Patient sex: M
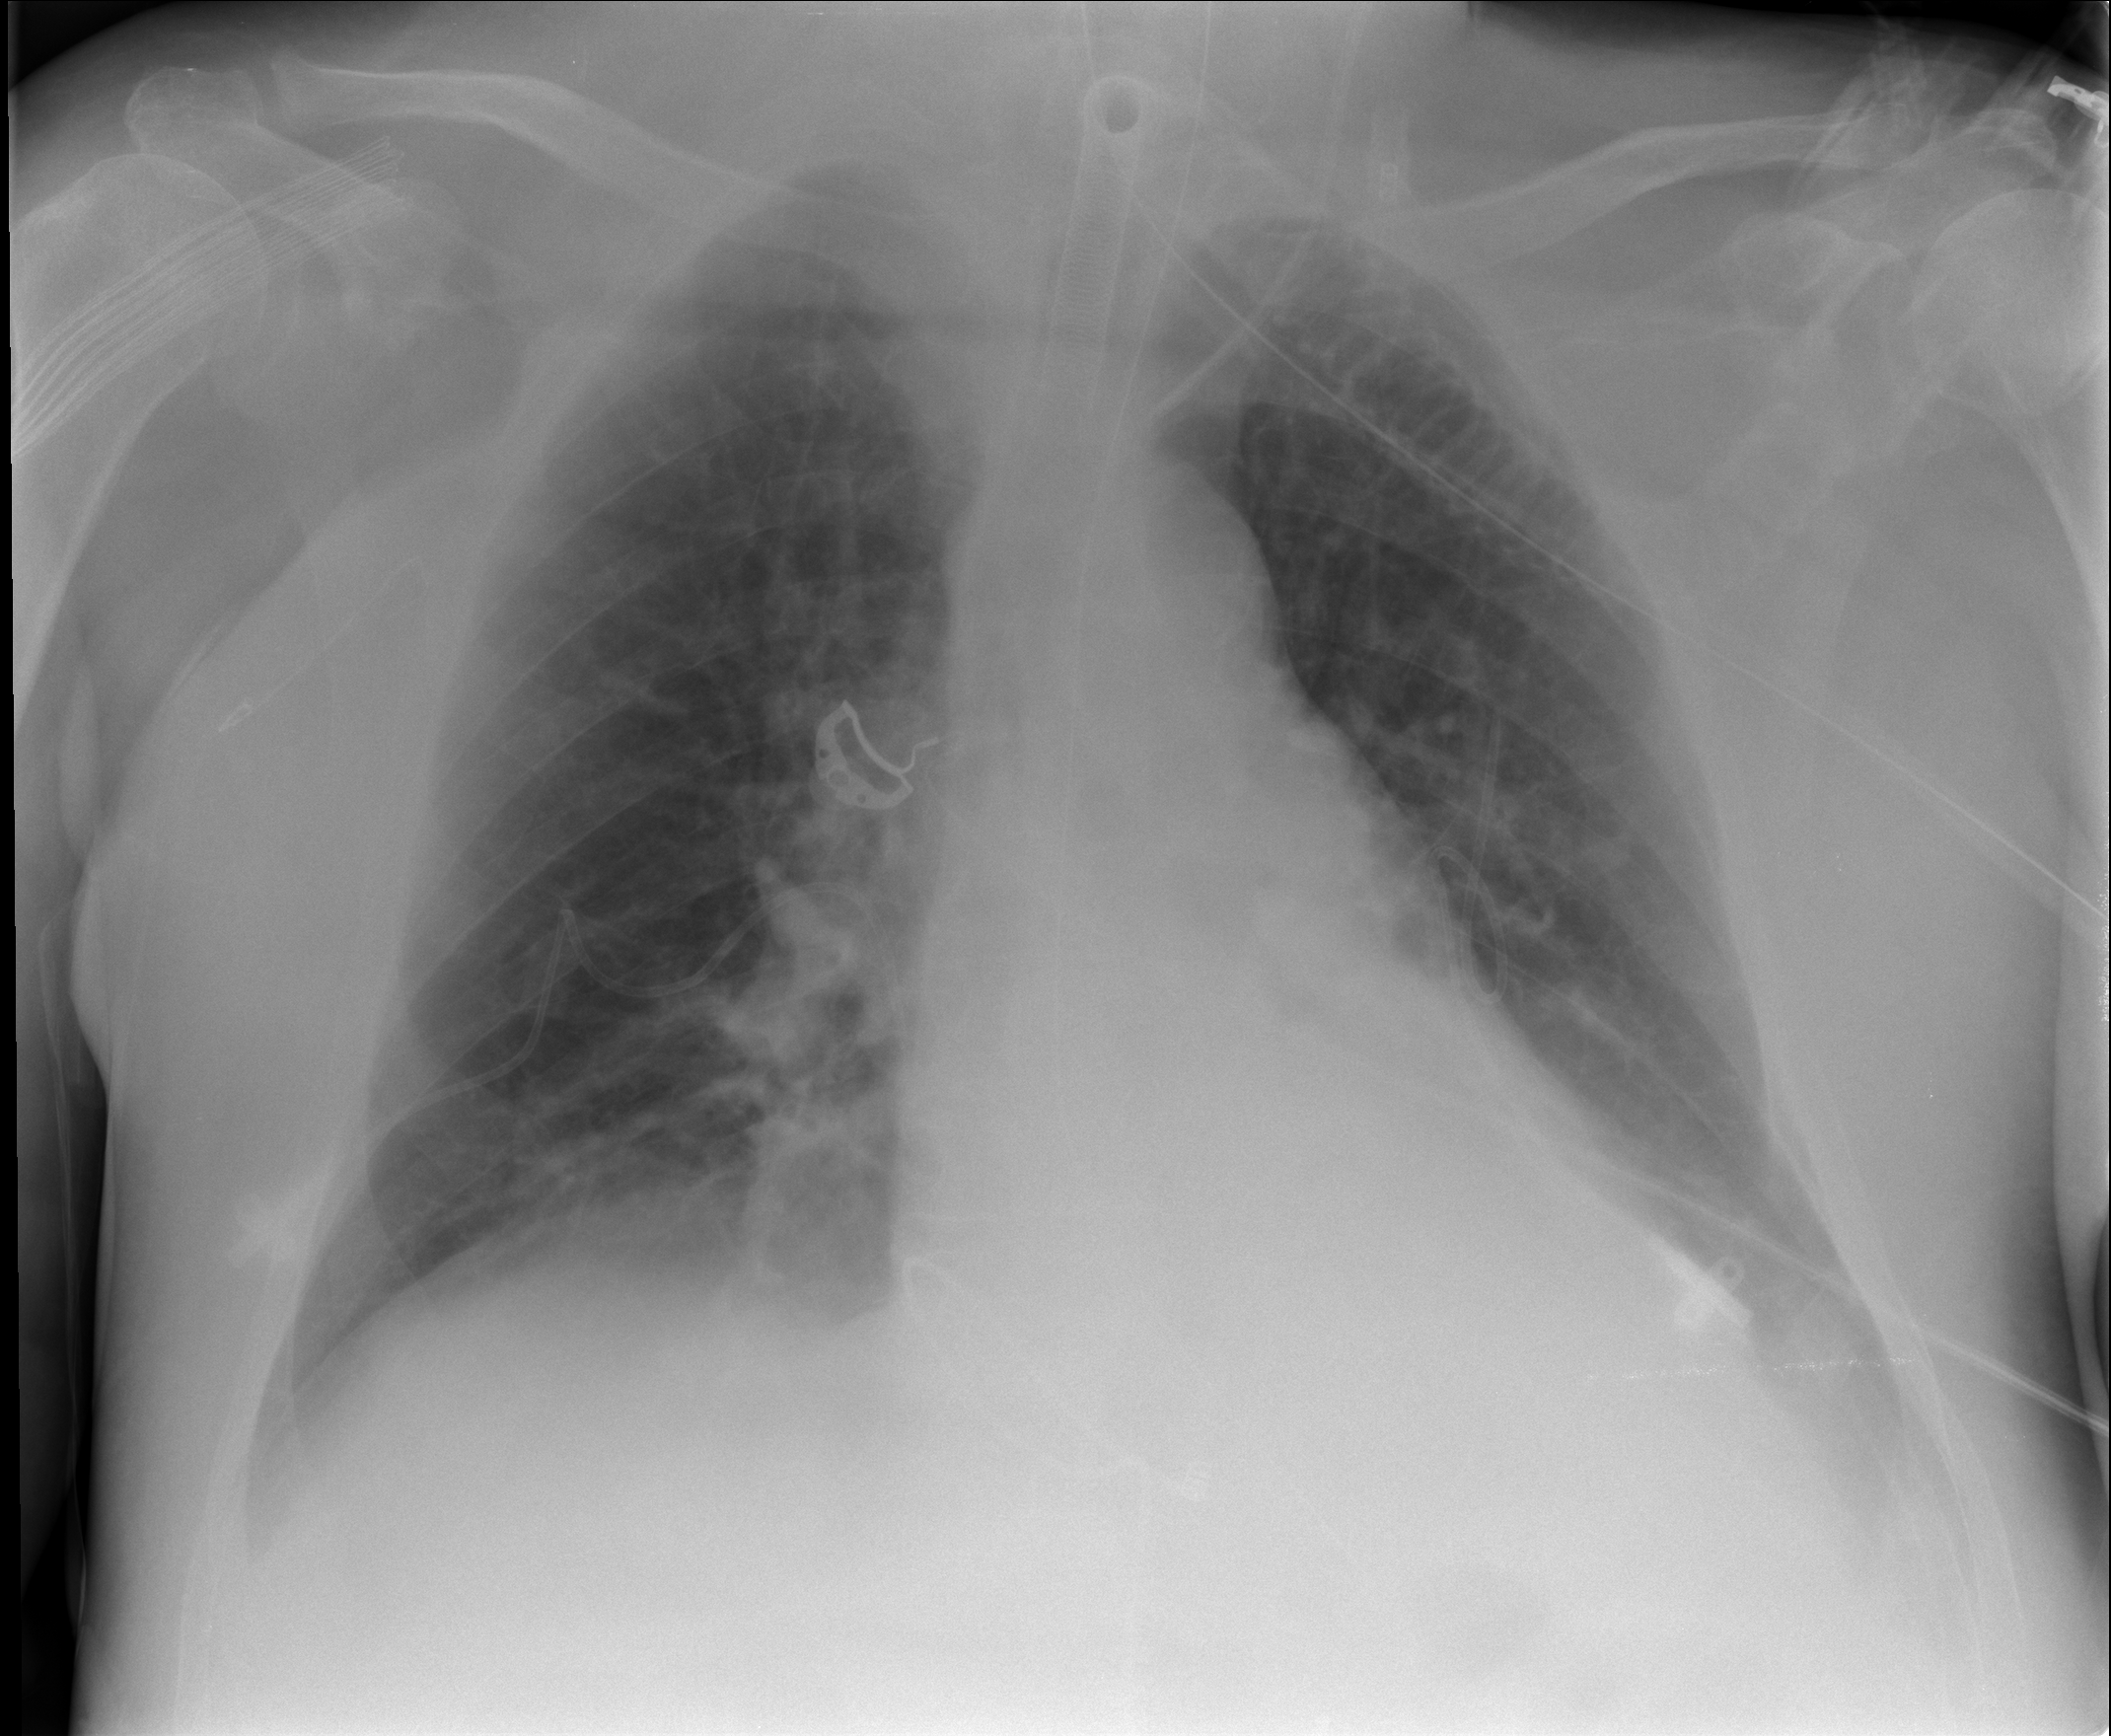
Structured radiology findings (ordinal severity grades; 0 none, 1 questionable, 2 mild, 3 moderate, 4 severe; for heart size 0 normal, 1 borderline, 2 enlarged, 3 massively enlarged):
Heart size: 2
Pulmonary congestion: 1
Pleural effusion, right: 1
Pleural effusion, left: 1
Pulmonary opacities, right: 0
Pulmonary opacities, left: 0
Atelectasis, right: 2
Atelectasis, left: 2